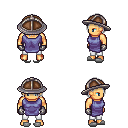
a pixel art fantasy rpg character, male body template, human, tanned skin, chain tabard jacket, white pants, gray bangs hairstyle, chain helm, metal gloves, white slippers, four views (front, back, left, right), 2x2 character sprite sheet, small pixel art, hard edges, no anti-aliasing